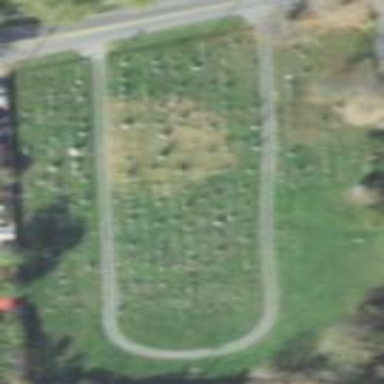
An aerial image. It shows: Cemetery.